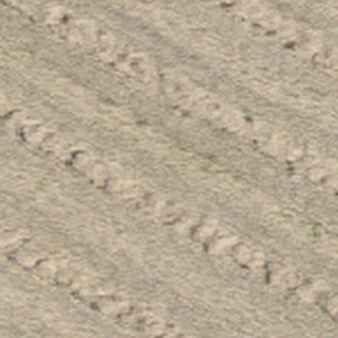
Label: other